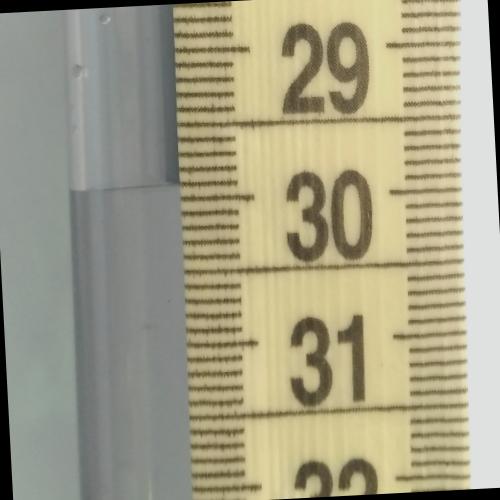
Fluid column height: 29.9 cm